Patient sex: M
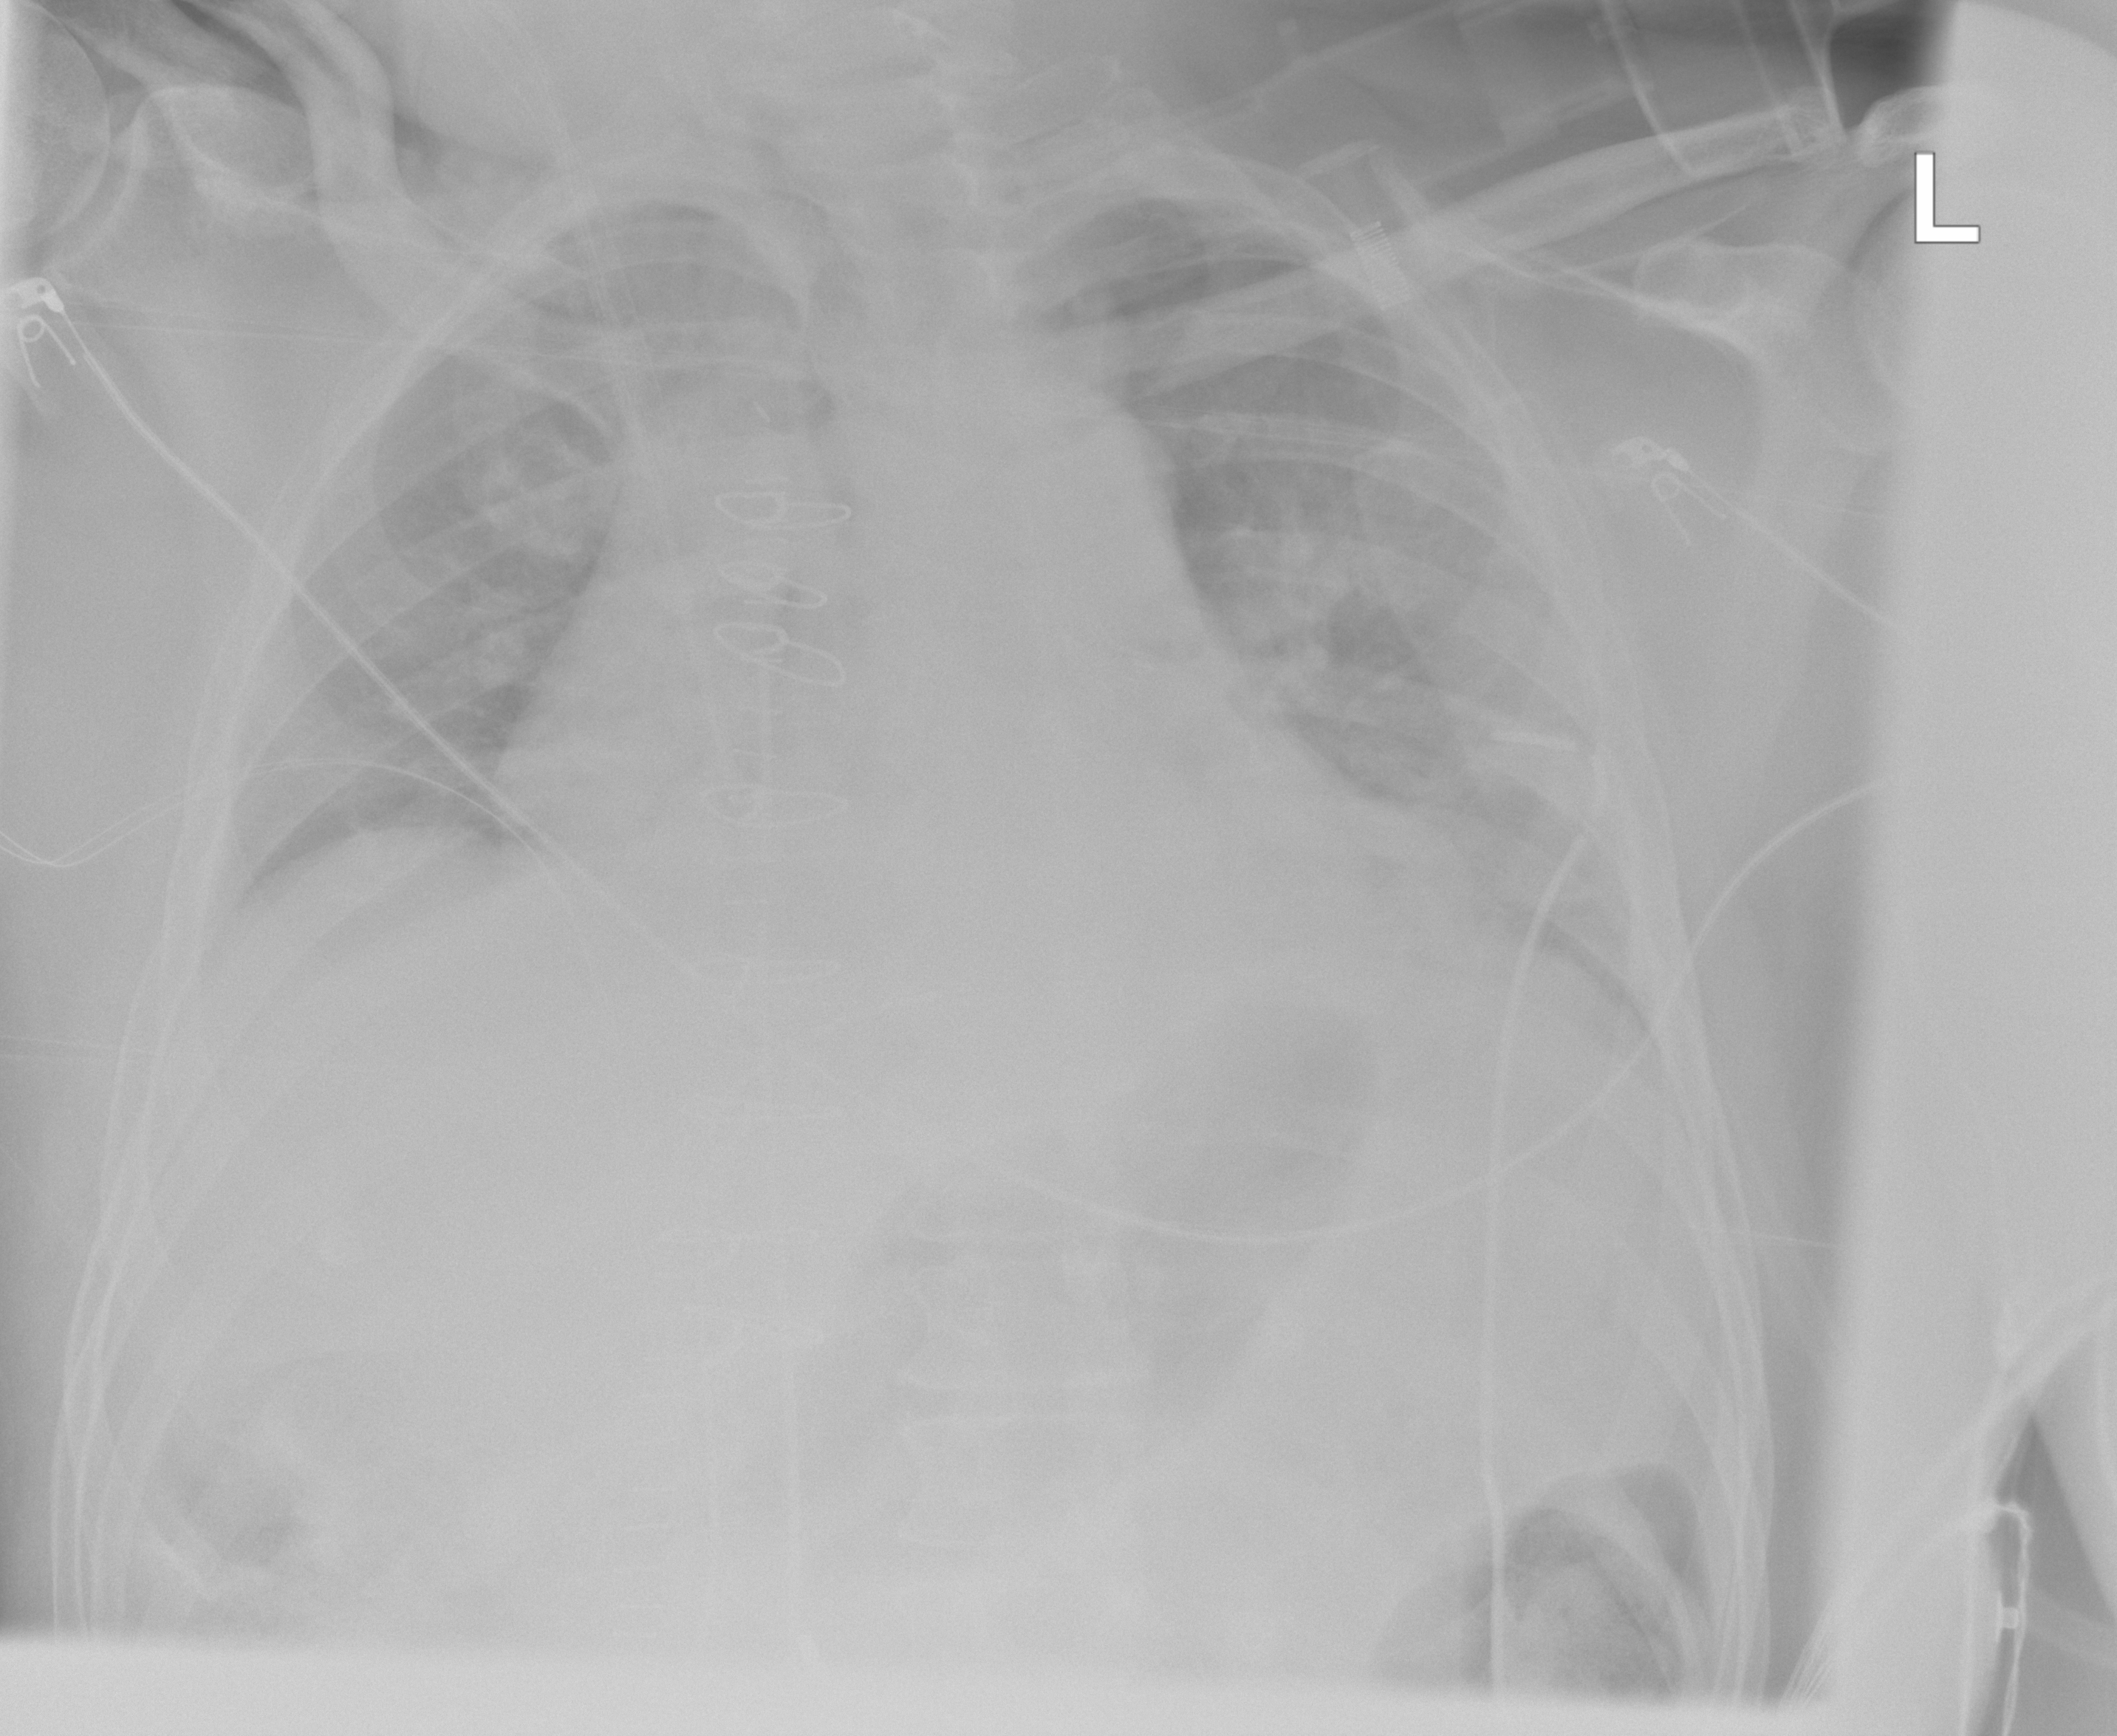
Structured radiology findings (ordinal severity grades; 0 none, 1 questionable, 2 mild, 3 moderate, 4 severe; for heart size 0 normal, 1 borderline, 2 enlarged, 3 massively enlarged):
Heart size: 2
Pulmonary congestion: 2
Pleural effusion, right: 2
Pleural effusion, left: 0
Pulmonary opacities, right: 0
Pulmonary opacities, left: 0
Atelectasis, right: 2
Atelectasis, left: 2